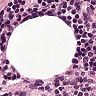
Metastatic tissue present: no